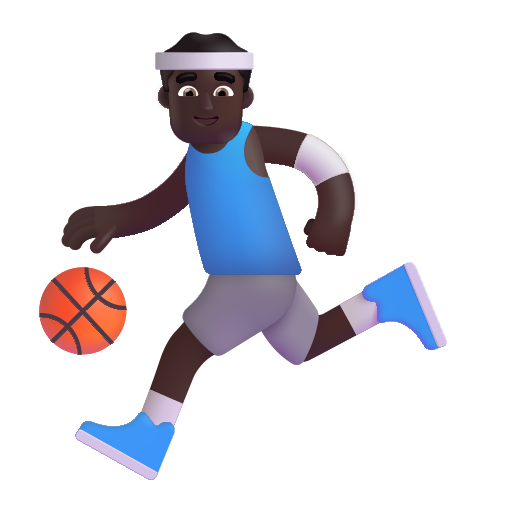
man bouncing ball color dark